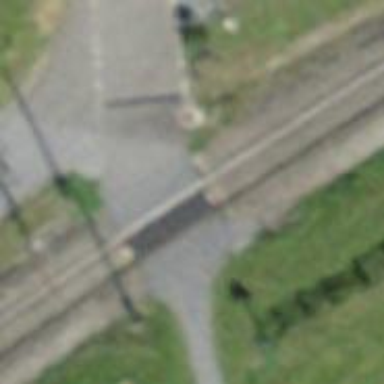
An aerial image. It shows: Crossing for the railway.